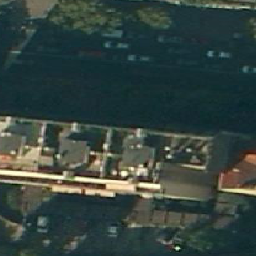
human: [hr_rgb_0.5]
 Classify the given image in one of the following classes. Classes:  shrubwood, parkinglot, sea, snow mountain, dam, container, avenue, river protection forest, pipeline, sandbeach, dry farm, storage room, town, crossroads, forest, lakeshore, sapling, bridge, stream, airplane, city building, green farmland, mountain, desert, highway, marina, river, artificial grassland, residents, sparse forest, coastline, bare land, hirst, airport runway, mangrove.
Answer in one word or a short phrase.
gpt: city building